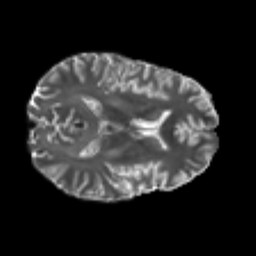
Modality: T2w
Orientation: axial
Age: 36
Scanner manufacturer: philips
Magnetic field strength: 3 T
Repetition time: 8.438 s
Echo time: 0.1273 s